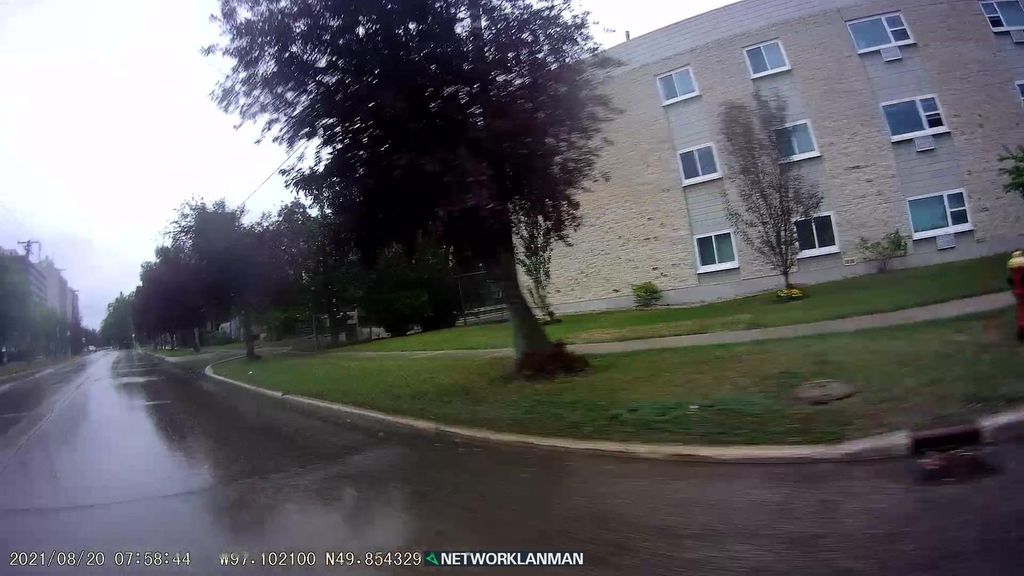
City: winnipeg